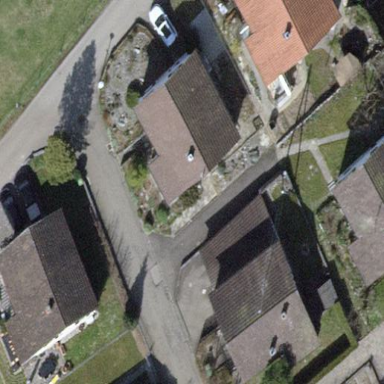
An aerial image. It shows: Detached building with gabled roof.